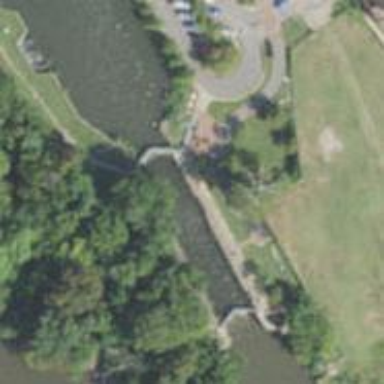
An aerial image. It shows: Lock gate on waterway.